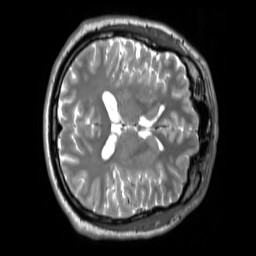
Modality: T2w
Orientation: axial
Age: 31
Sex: male
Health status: ill
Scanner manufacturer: siemens
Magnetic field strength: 3 T
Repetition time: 2.8 s
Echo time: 0.326 s